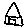
Label: house